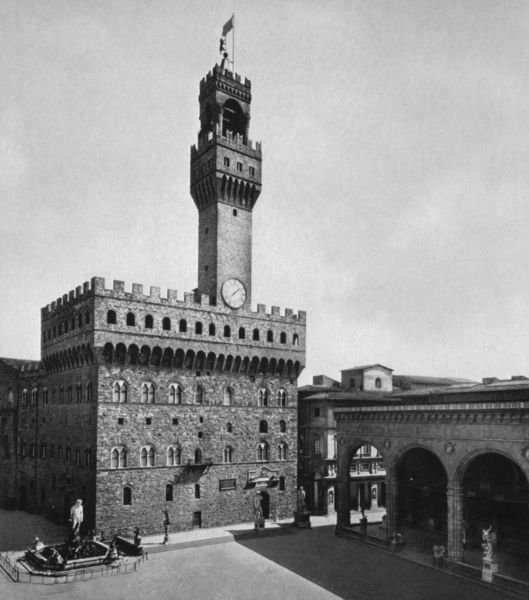
Titel: Palazzo Vecchio (Hauptfassade)
Künstler: Arnolfo di Cambio
Standort: Firenze
Institution: Palazzo Vecchio
Schlagwörter: dunkel, himmel, schatten, wasser, weiß, stadt, fenster, grau, hell, licht, schwarz, straße, säulen, tür, dach, gebäude, haus, schloss, zaun, architektur, mensch, stein, bild, wache, häuser, sonne, figur, brunnen, turm, skulptur, statue, bogen, italien, fahne, flagge, mast, dorf, dächer, giebel, hof, platz, figuren, häuse, uhr, tor, zinnen, befestigung, foto, fotografie, photographie, bögen, eingang, gang, innenhof, loggia, zinn, burg, bürgersteig, palast, torbogen, schwarzweiß, rathaus, arkaden, photo, skulpturen, florenz, fontäne, konsolen, brunne, fptp, turmuhr, zinne, palazzo vecchio, bgen, kastell, zinken, fotographiie, loggia dei lanzi, piazza della signoria, sklpturen, tufoto, ganzg